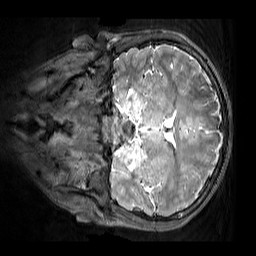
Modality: T2w
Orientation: coronal
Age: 11
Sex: male
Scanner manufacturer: siemens
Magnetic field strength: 3 T
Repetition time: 3.2 s
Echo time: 0.408 s